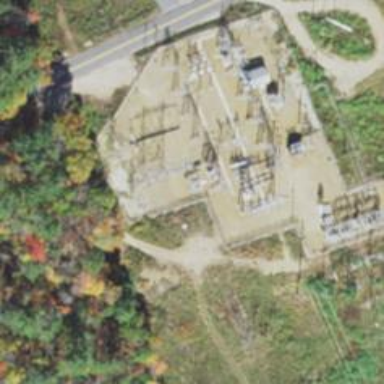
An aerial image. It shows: Switch used for power control.